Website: apple
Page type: billing-address
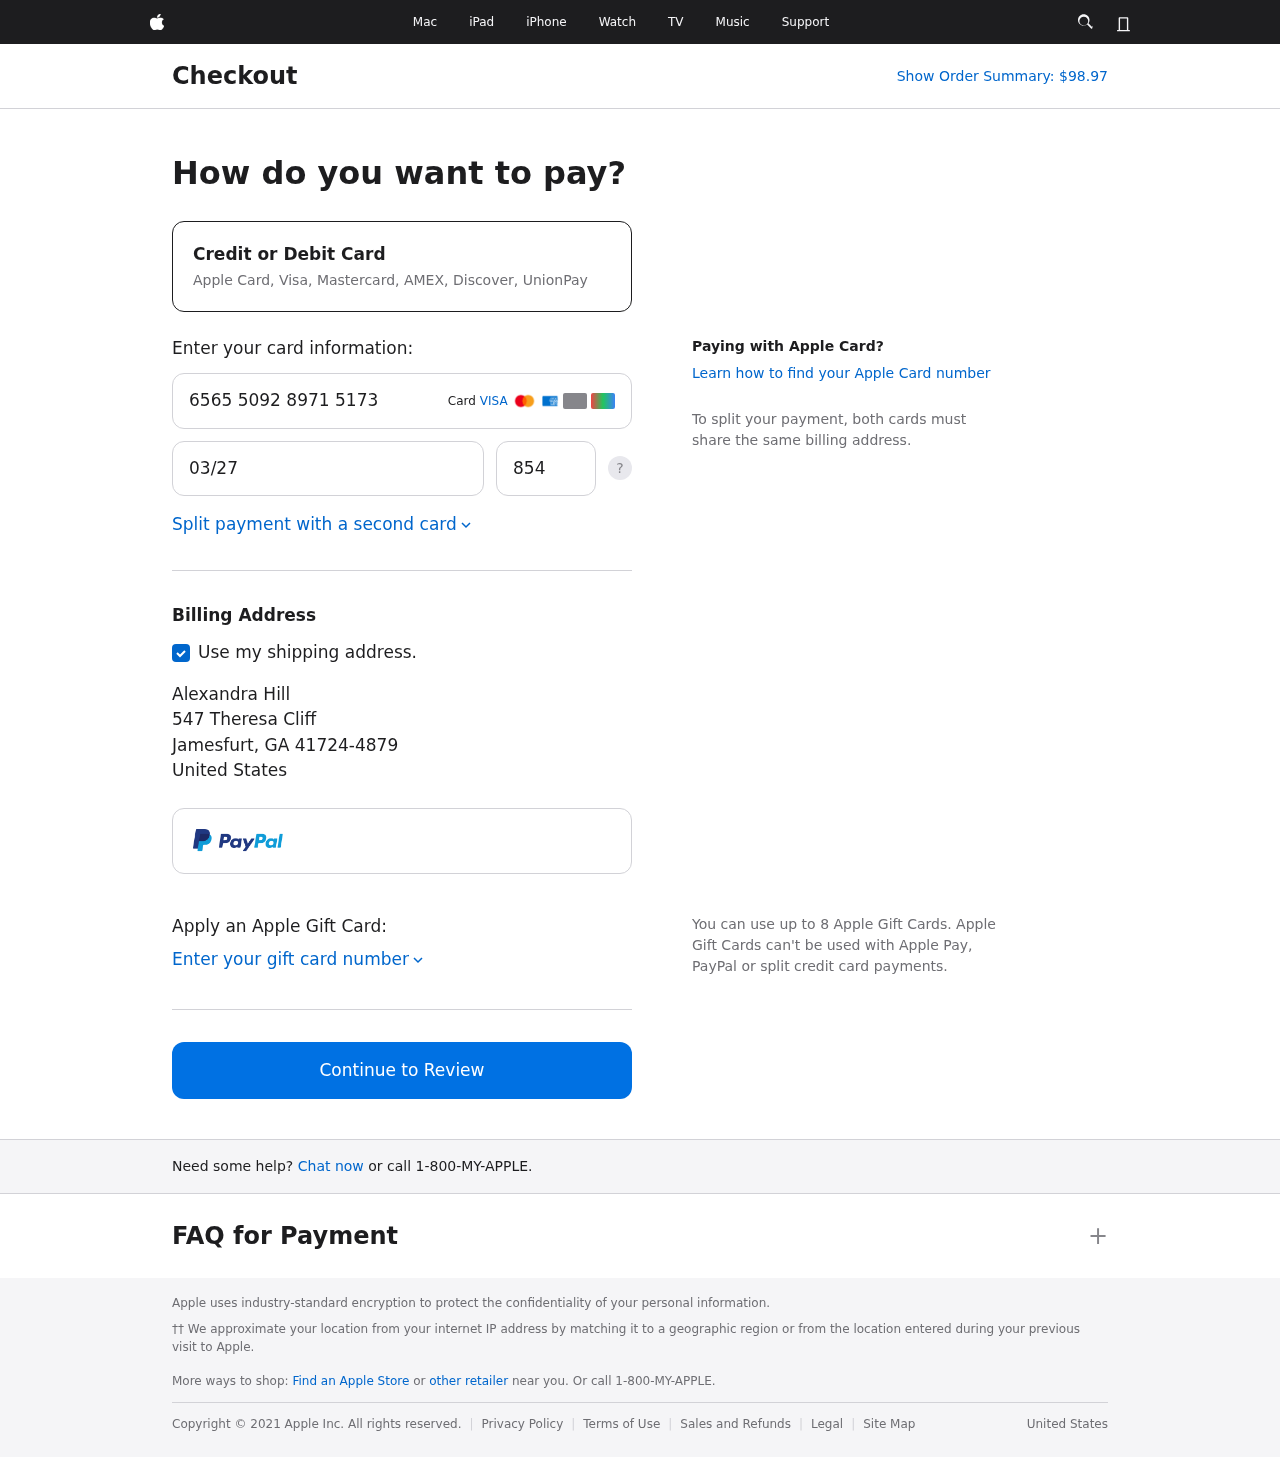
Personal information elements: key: PII_CARD_CVV
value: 854
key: PII_CARD_EXPIRY
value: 03/27
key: PII_CARD_NUMBER
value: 6565 5092 8971 5173
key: PII_CITY
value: Jamesfurt
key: PII_COUNTRY
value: United States
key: PII_FULLNAME
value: Alexandra Hill
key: PII_POSTCODE_FULL
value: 41724-4879
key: PII_STATE_ABBR
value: GA
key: PII_STREET
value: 547 Theresa Cliff
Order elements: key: ORDER_TOTAL
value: Show Order Summary: $98.97